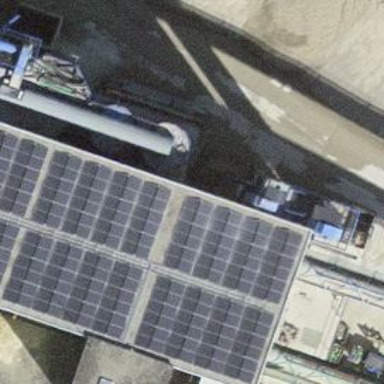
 consisting of solar photovoltaic panels."